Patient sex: M
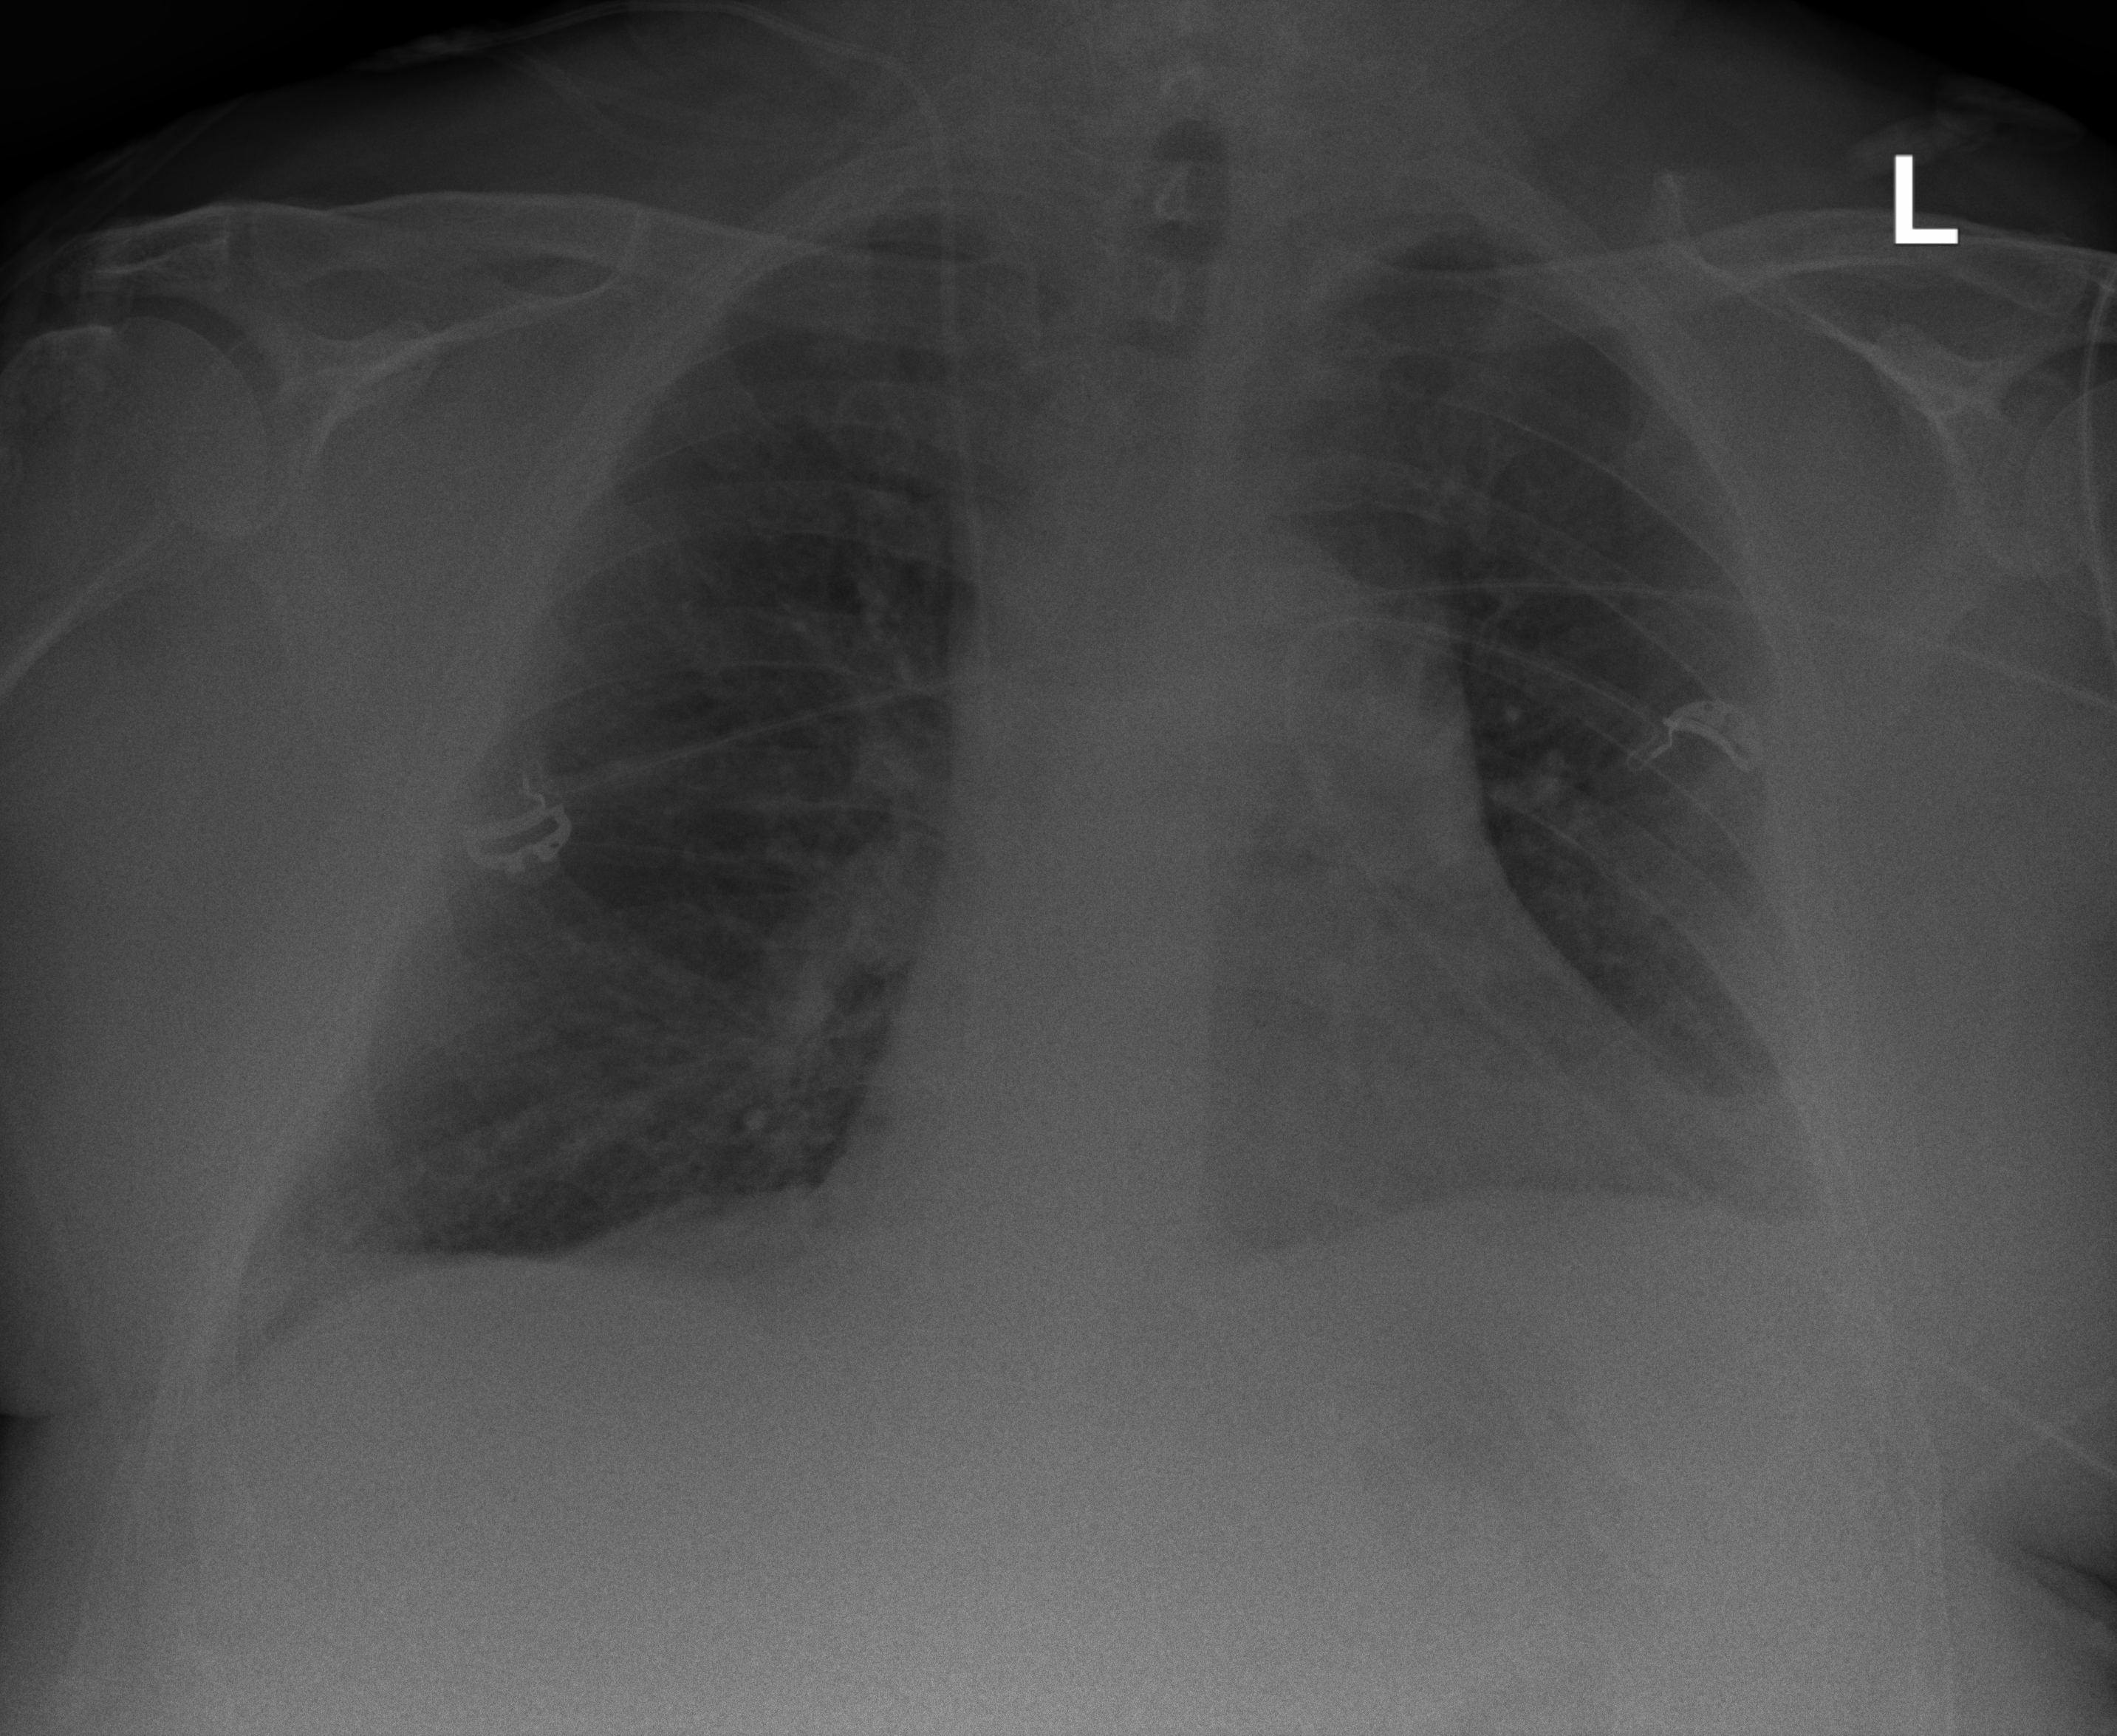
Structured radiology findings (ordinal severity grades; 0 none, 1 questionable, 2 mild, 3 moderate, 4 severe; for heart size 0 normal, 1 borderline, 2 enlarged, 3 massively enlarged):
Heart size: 2
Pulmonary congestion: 3
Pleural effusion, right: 2
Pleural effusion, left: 2
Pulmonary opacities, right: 0
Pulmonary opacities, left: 0
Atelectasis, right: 2
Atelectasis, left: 3